Interaction volume radius: 5 \u00c5
Interaction volume height: 20 \u00c5
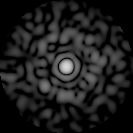
Disorder parameter: 0.8151